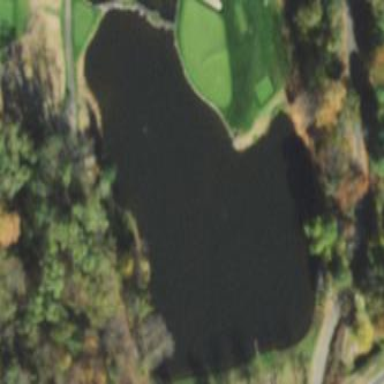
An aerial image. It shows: Water hazard on golf course.